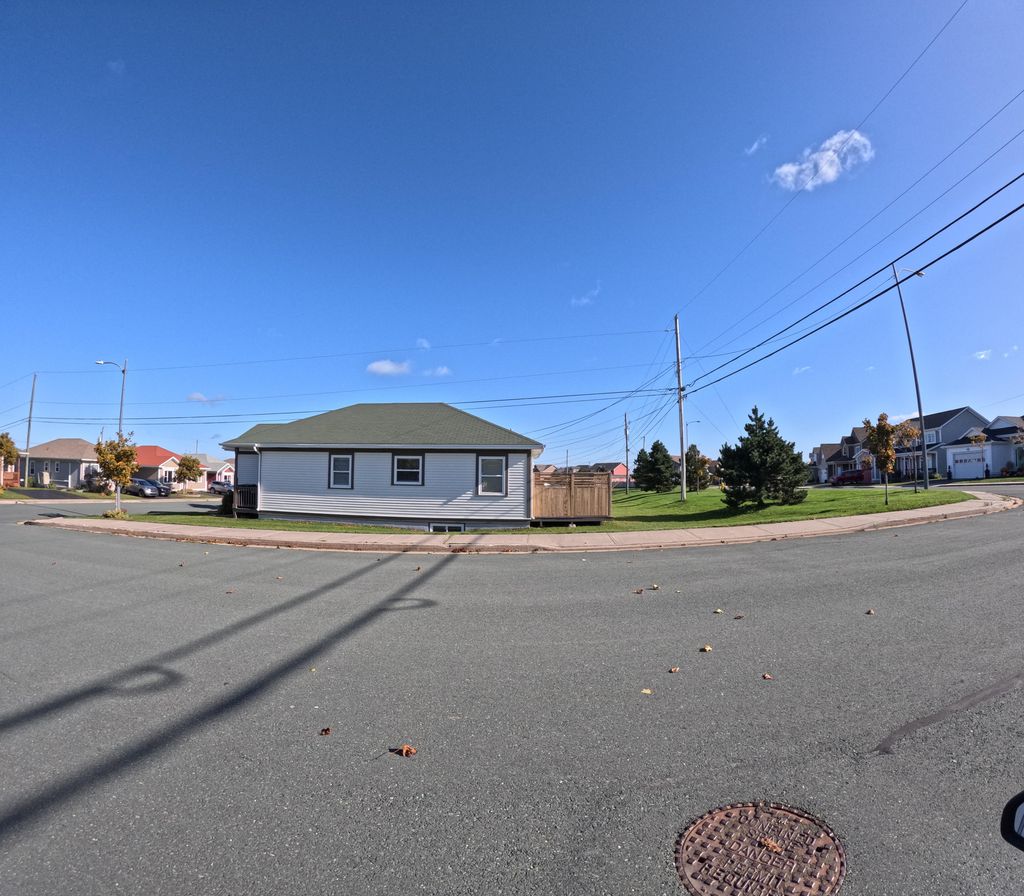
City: st_johns